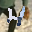
Label: 4